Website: apple
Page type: address-validator
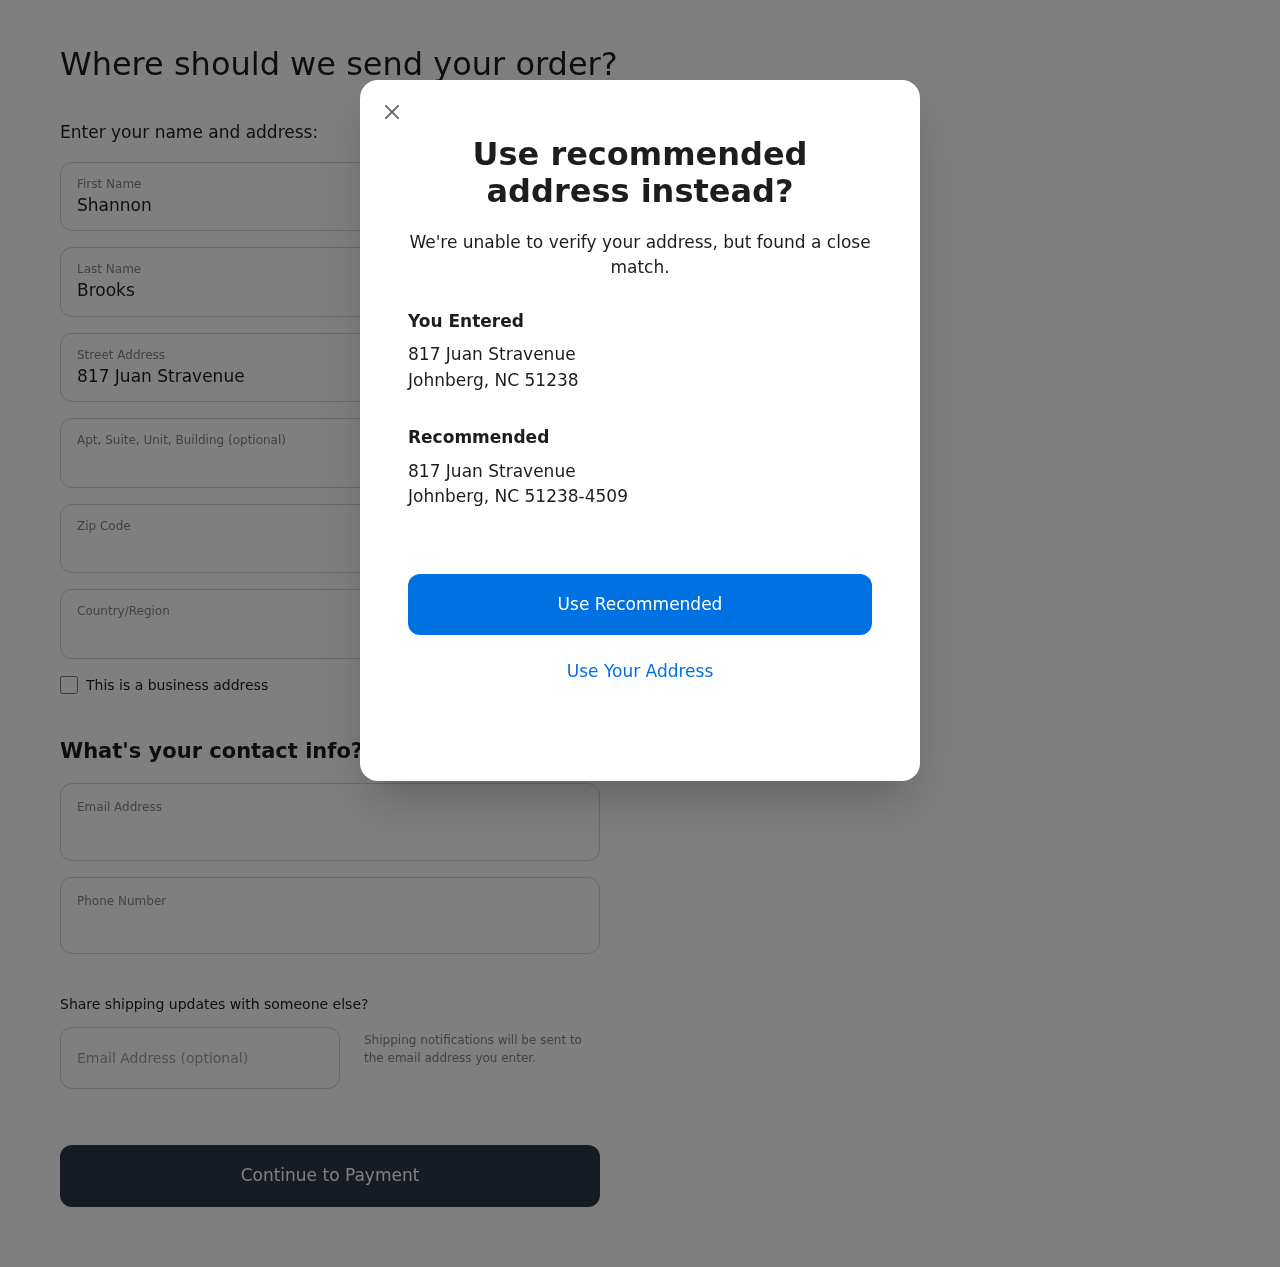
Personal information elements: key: PII_CITY
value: Johnberg
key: PII_COUNTRY
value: United States
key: PII_EMAIL
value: shannonbrooks@hotmail.com
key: PII_FIRSTNAME
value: Shannon
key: PII_GIFT_EMAIL
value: joshuaarmstrong@hotmail.com
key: PII_LASTNAME
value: Brooks
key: PII_PHONE
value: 9748205790
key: PII_POSTCODE
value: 51238
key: PII_POSTCODE_FULL
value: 51238-4509
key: PII_STATE_ABBR
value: NC
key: PII_STREET
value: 817 Juan Stravenue
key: PII_CITY2
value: Johnberg
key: PII_STATE_ABBR2
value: NC